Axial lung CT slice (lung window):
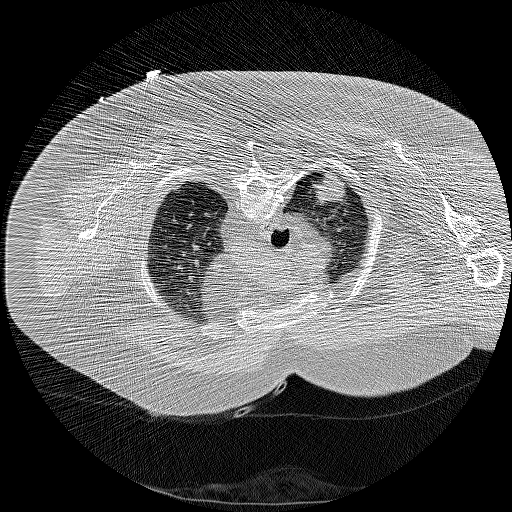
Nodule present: yes
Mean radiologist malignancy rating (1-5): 5